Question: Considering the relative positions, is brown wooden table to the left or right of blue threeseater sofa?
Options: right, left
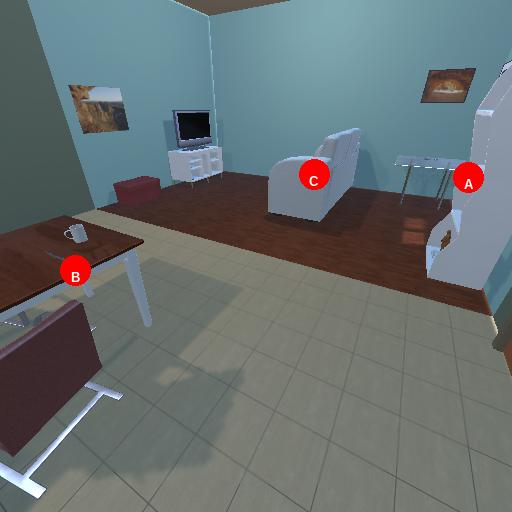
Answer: right